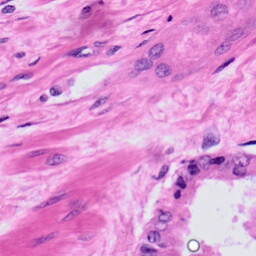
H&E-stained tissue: Prostate